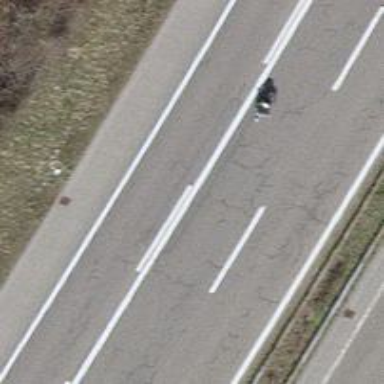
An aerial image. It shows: Asphalt motorway link.